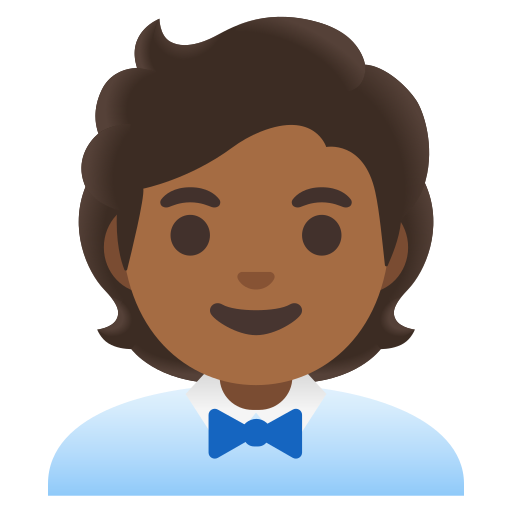
Emoji: 🧑🏾‍💼